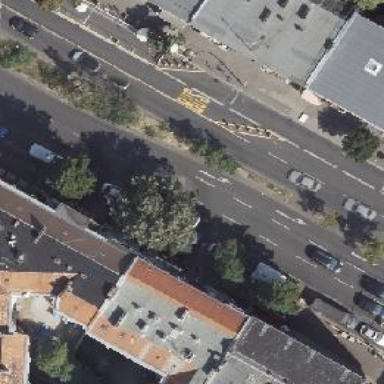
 featuring lane markings. It is dual carriageway with lane designated for parking on the right."